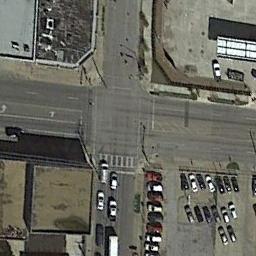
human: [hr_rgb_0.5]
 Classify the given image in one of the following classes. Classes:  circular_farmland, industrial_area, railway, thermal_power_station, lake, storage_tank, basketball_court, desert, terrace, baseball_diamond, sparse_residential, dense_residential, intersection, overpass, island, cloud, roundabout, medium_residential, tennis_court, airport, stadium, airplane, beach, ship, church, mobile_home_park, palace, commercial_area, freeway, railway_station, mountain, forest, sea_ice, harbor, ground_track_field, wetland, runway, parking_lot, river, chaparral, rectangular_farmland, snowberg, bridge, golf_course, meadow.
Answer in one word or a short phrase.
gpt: intersection